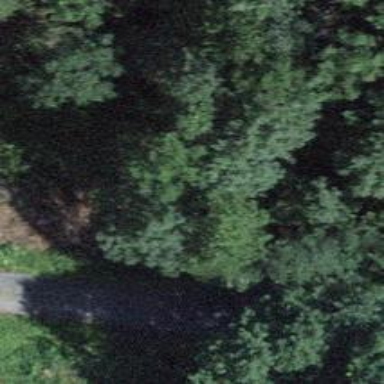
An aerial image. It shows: Culvert tunnel.